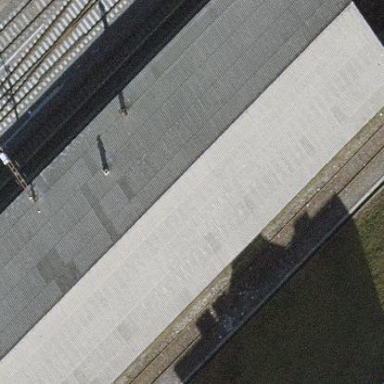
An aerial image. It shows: Railway building with gabled roof oriented along its structure.